Question: What would be causing this chart to have a value appear below the x-axis (0:00)?
My data looks like this (no values less than zero):
'''
[{"x":<PHONE>,"y":4},
{"x":<PHONE>,"y":0},
{"x":<PHONE>,"y":0},
{"x":<PHONE>,"y":7},
{"x":<PHONE>,"y":6},
{"x":<PHONE>,"y":73},
{"x":<PHONE>,"y":328},
{"x":<PHONE>,"y":0},
{"x":<PHONE>,"y":0},
{"x":<PHONE>,"y":0},
{"x":<PHONE>,"y":0},
{"x":<PHONE>,"y":11},
{"x":<PHONE>,"y":17},
{"x":<PHONE>,"y":0},
{"x":<PHONE>,"y":0}]
'''

The above chart is rendered via:
'''
var margin = {top: 20, right: 30, bottom: 30, left: 40};
var width = max_width - margin.left - margin.right;
var height = 300; // + margin.top + margin.bottom;
var height_offset = 100;
var x = d3.time.scale()
.range([0, width]);
var y = d3.scale.linear()
.range([height, 0]);
var z = d3.scale.category20c();
var ticks_interval;
switch(this.period_type){
case "day":
ticks_interval = d3.time.days;
break;
case "week":
ticks_interval = d3.time.weeks;
break;
case "month":
ticks_interval = d3.time.months;
break;
case "year":
ticks_interval = d3.time.years;
break;
}
var xAxis = d3.svg.axis()
.scale(x)
.orient("bottom")
.ticks(ticks_interval);
var yAxis = d3.svg.axis()
.scale(y)
.tickFormat(function(d){
return numeral(d).format("00:00").replace(/^0:/,""); })
.orient("left");
var stack = d3.layout.stack()
.offset("zero")
.values(function(d) { return d.values; })
.x(function(d) { return d.date; })
.y(function(d) { return d.value; });
var nest = d3.nest()
.key(function(d) { return d.key; });
var area = d3.svg.area()
.interpolate("cardinal")
.x(function(d) { return x(d.date); })
.y0(function(d) {return y(d.y0);})
.y1(function(d) { return y(d.y0 + d.y); });
var svg = d3.select(chart_dom_el)
.append("svg")
.attr("width", width + margin.left + margin.right)
.attr("height", height + height_offset)
.append("g")
.attr("transform", "translate(" + margin.left + "," + margin.top + ")");
var layers = stack(nest.entries(data));
x.domain(d3.extent(data, function(d){ return d.date; }));
y.domain([0,d3.max(data,function(d){
return d.y0+ d.y;
})]);
// re-map for formatted date
data = _.map(data,function(d){
return {date: d.date.format("MM/D"),value:d.value};
});
svg.selectAll(".layer")
.data(layers)
.enter().append("path")
.attr("class", "layer")
.attr("d", function(d) { return area(d.values); })
.style("fill", function(d, i) { return z(i); });
var x_axis_options = {x: 4, y: 9, rotate: 0};
if(data.length > 20){
x_axis_options = {x: -27, y: 8, rotate: -45};
}else if(data.length > 13){
x_axis_options = {y: -5, x: 27, rotate: 90};
}
svg.append("g")
.attr("class", "x axis")
.attr("transform", "translate(0," + height + ")")
.call(xAxis)
.selectAll("text")
.attr("y", x_axis_options.y)
.attr("x", x_axis_options.x)
.attr("transform", "rotate("+(x_axis_options.rotate)+")");
svg.append("g")
.attr("class", "y axis")
.call(yAxis);
'''
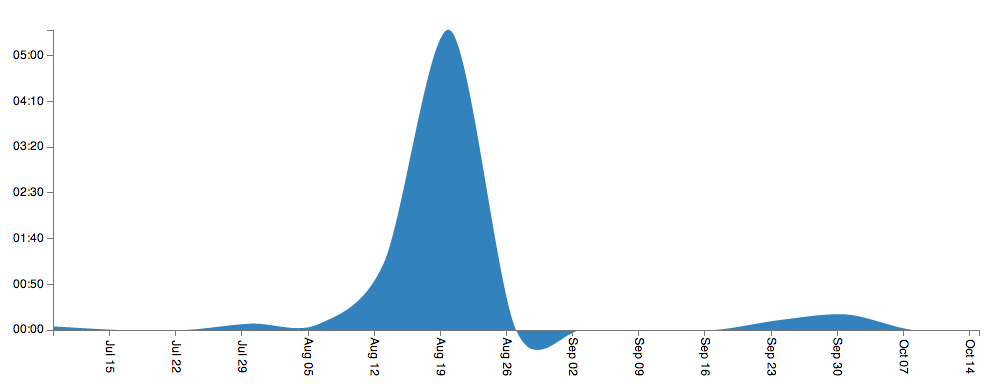
Answer: This appears to have to do with the interpolation mode you used on the area generator - try changing from 'cardinal' to 'linear', or some other <URL>